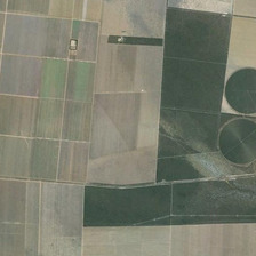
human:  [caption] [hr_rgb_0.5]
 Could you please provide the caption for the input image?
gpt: The dark green farmland is next to a field of cream.

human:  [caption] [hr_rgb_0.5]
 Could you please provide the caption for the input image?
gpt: Dark green farmland is next to a creamy farmland.

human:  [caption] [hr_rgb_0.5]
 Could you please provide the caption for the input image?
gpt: this farmland has lots of bald blocks while there are several large green rectangular blocks and two round blocks .

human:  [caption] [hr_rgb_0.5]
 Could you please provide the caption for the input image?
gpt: there are some squares and two circles on the farmland .

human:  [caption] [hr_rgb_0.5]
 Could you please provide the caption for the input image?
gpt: Next to the dark green farmland is a field of cream.